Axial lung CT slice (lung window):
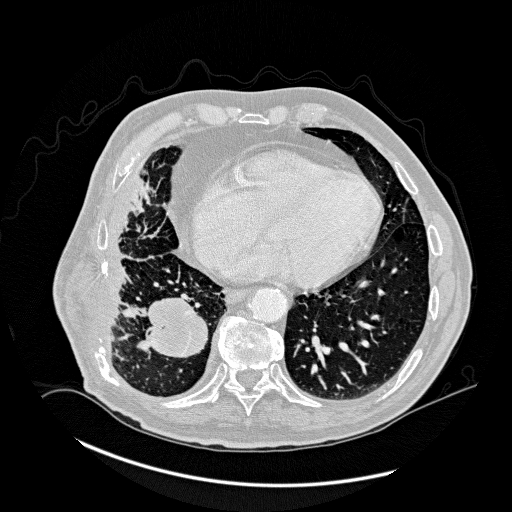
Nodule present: no